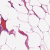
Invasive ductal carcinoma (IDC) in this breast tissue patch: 0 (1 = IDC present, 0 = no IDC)